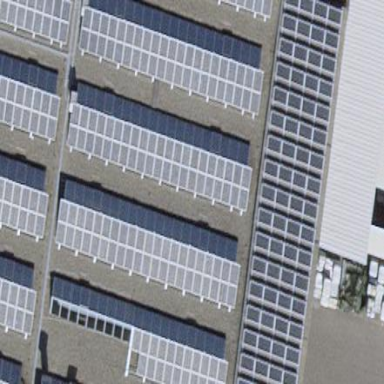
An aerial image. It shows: Solar power generator with photovoltaic panels.